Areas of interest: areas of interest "Hubei Peking Opera Institute"
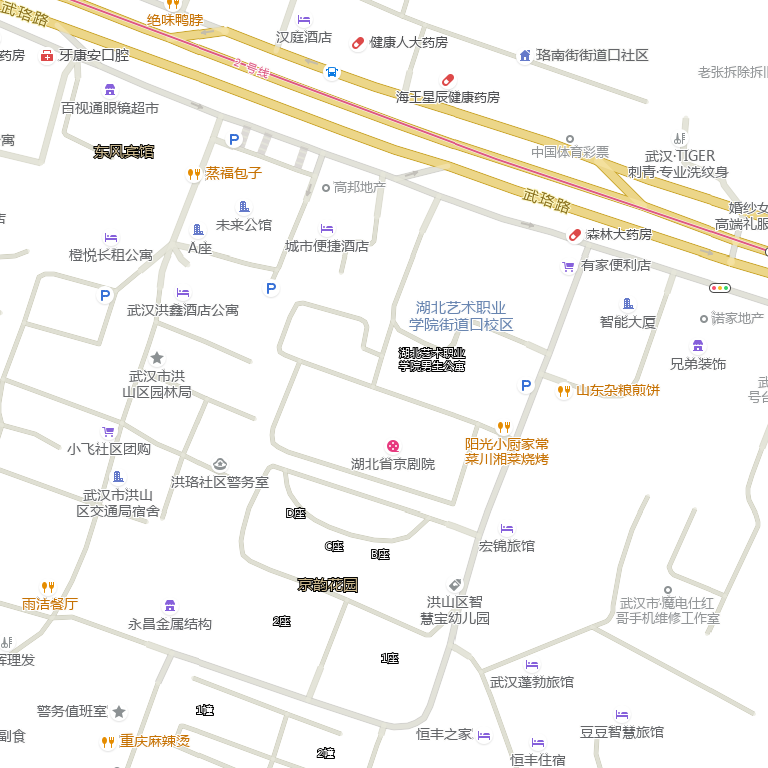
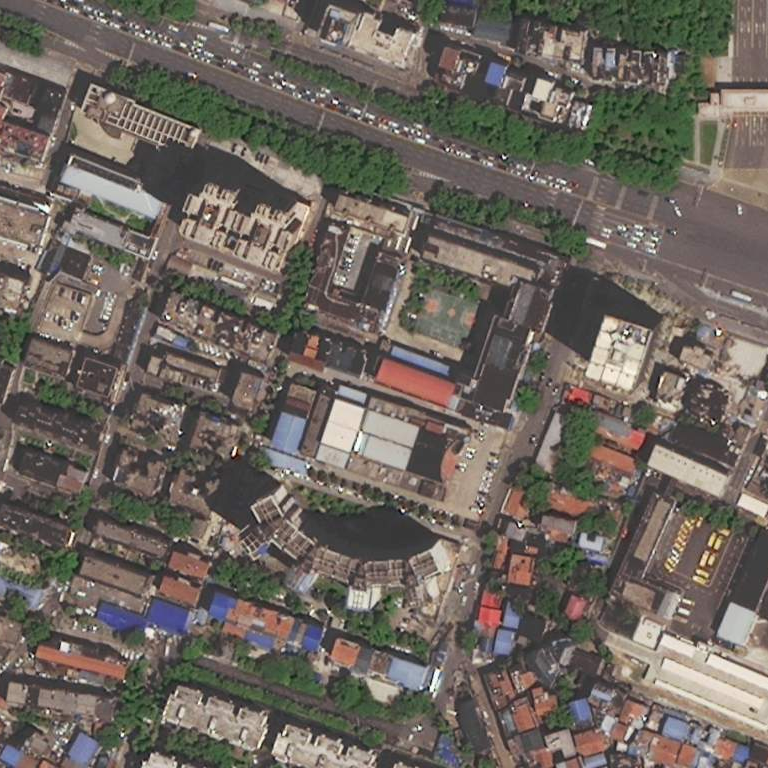